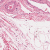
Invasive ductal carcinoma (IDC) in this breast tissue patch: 0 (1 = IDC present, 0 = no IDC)